Field crop: tomato
Growth stage: 1
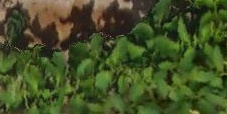
Species: tomato